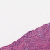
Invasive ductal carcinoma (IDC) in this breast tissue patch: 0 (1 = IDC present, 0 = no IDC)